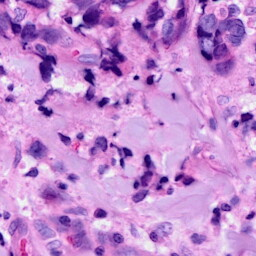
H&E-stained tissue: Breast